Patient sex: F
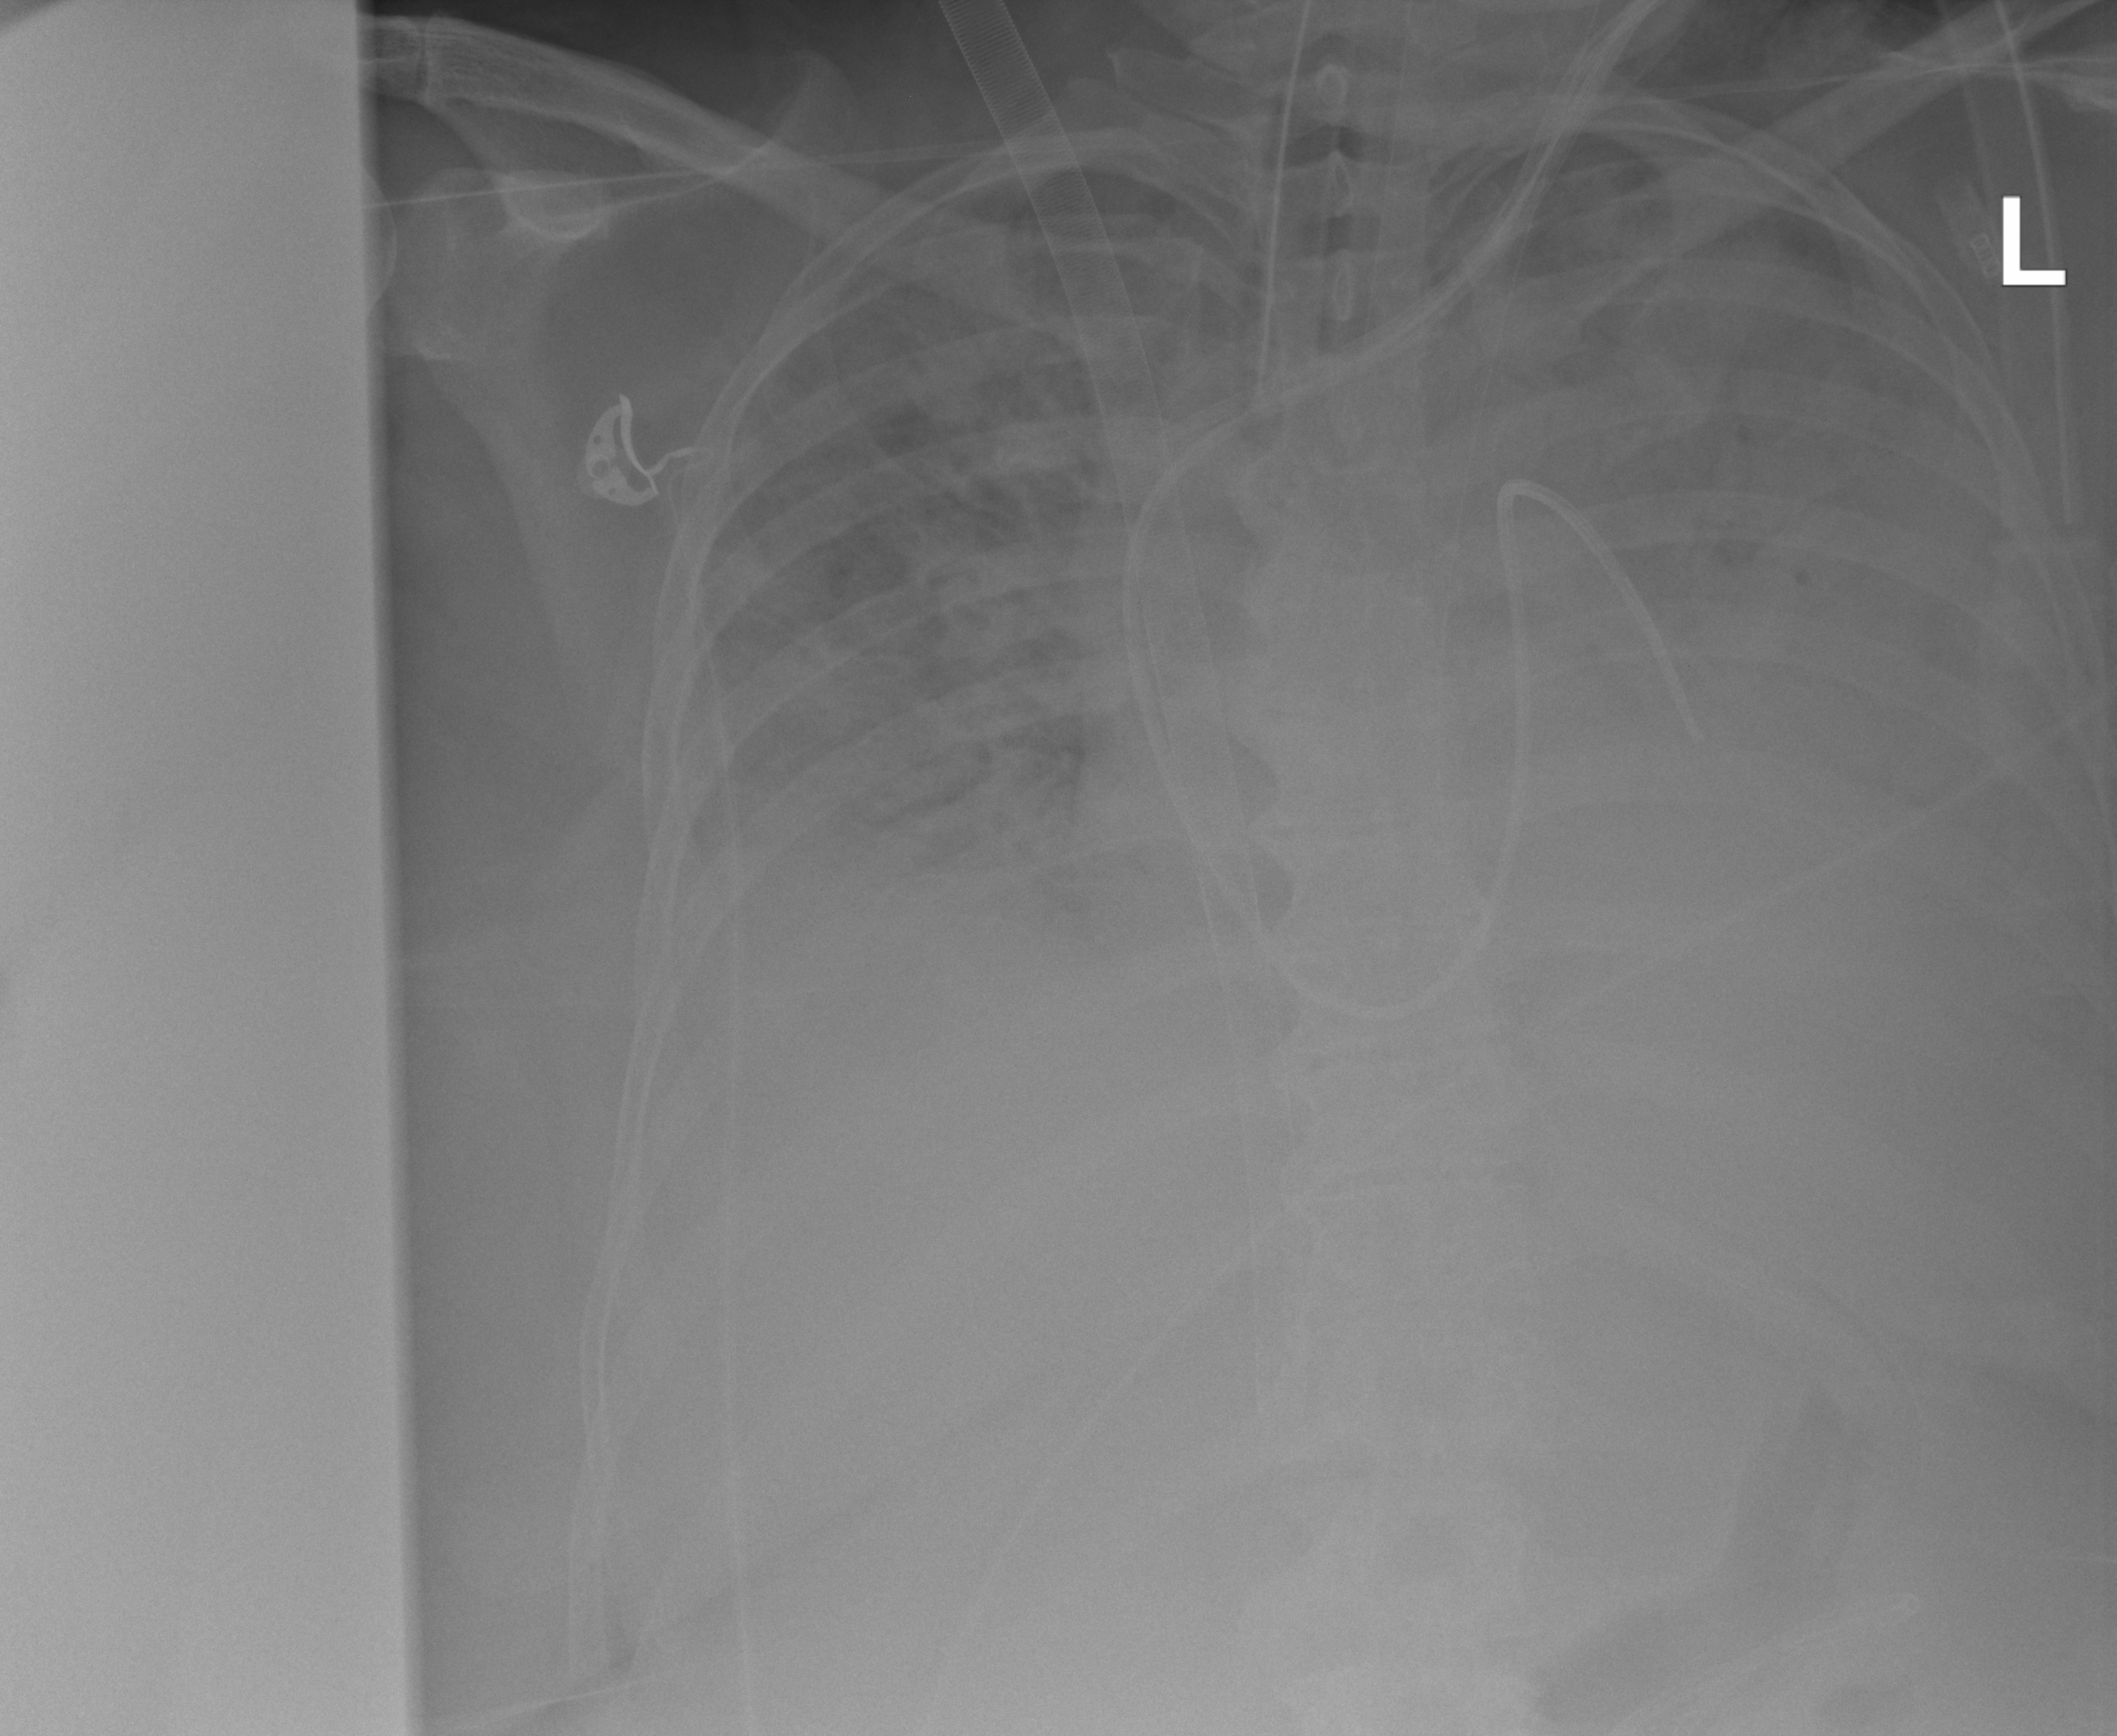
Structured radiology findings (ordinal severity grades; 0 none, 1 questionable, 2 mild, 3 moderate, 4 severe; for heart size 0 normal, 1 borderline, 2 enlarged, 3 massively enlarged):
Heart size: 2
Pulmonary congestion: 2
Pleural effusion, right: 2
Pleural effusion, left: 3
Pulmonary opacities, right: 3
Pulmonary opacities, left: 4
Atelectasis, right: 3
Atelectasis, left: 3